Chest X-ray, PA view. Patient: 69 years old, sex M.
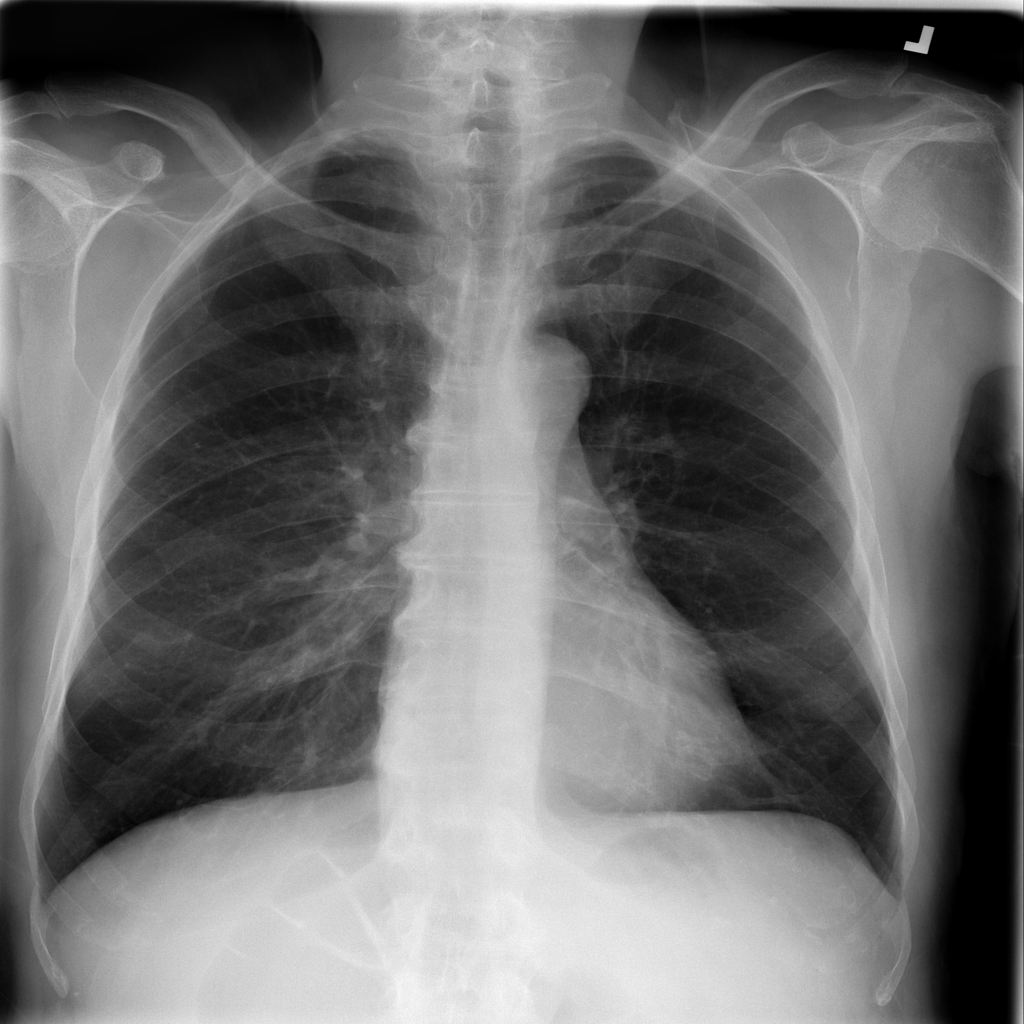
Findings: Fibrosis, Infiltration